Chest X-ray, PA view. Patient: 59 years old, sex M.
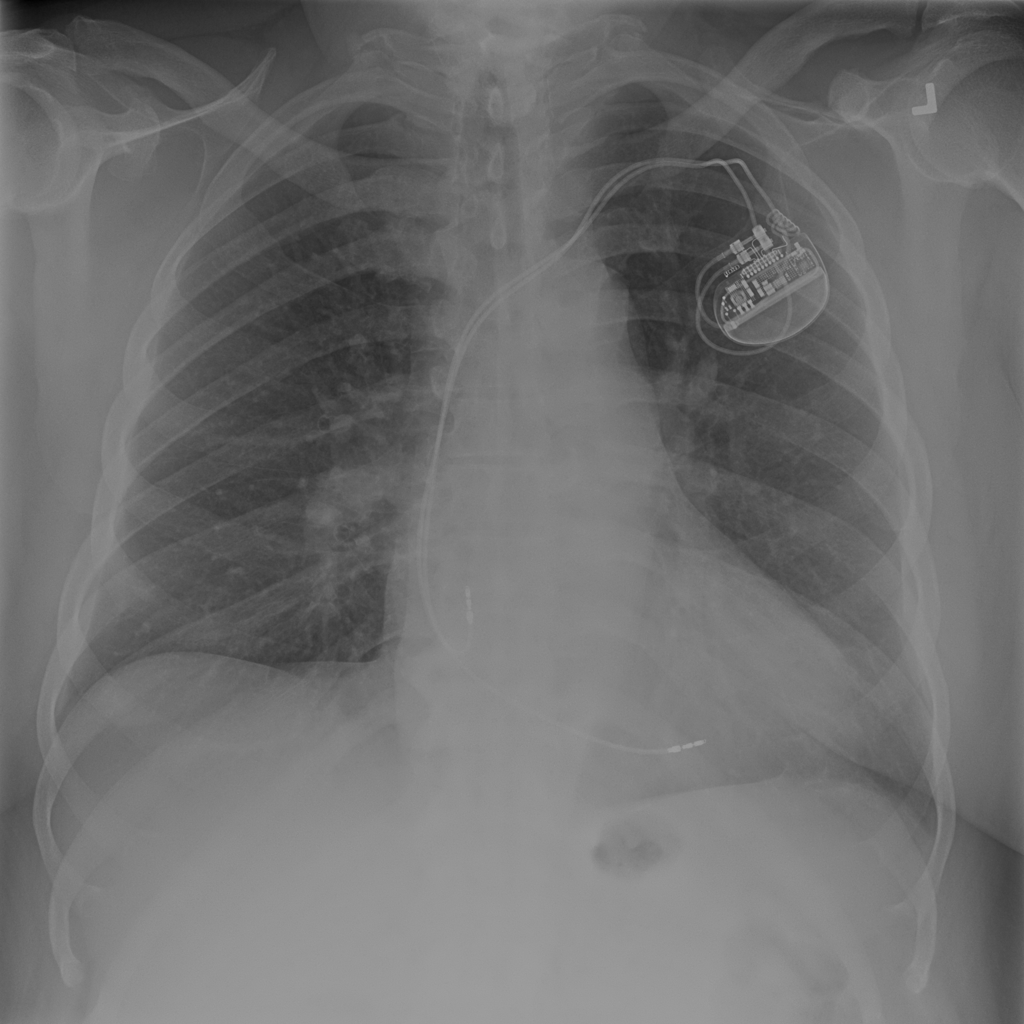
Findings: No Finding